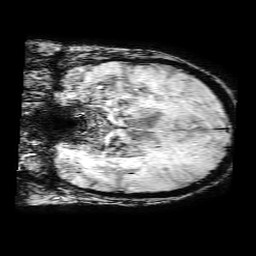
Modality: SWI
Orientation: coronal
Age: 71
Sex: female
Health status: ill
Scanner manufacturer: philips
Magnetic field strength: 3 T
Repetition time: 0.031 s